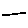
Label: line